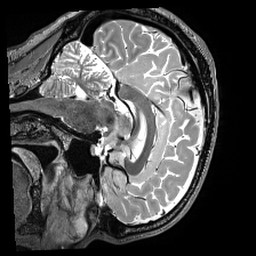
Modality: T2w
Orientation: sagittal
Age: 46
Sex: male
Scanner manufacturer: siemens
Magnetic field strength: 3 T
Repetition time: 3.2 s
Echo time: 0.56 s